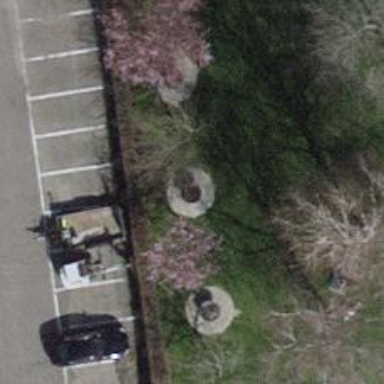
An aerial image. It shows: Barbecue facility.